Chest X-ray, AP view. Patient: 51 years old, sex F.
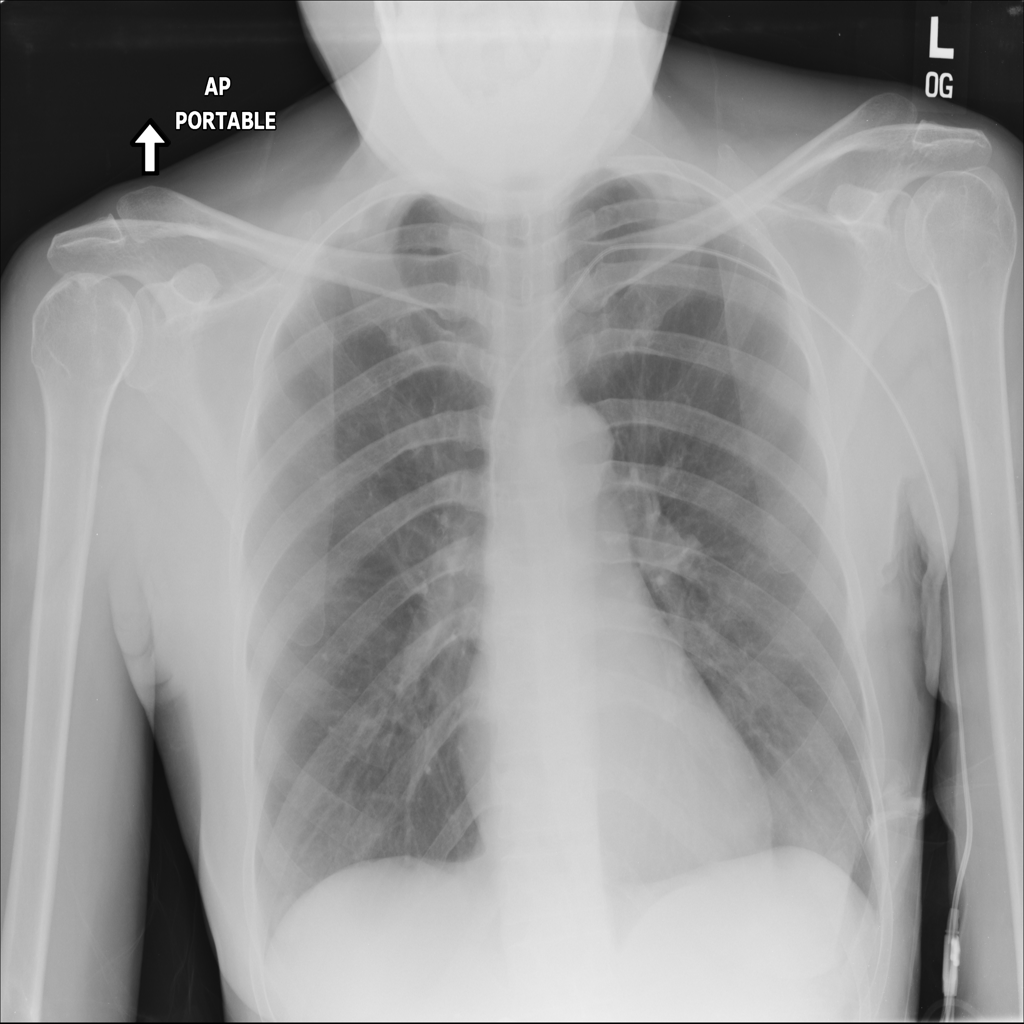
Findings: No Finding